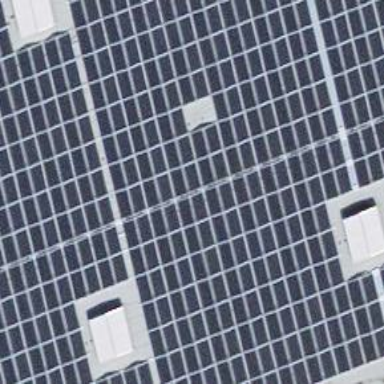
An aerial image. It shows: Solar power generator.